Question:
My project structure is like this. But i have the same butterknife dependency in the module 'app' and 'qR_CodeScan'. So do i need to do something to prevent the 'butterknife' to include twice in the final apk. Is it will increase my apk size?
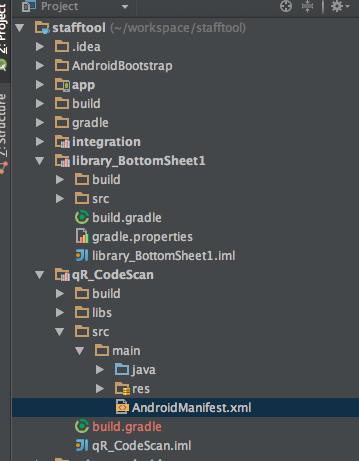
Answer: If your dependency lib version is identical in both projects - you don't need to do something. It will be ok. You can check it through apk dex files decompilation.